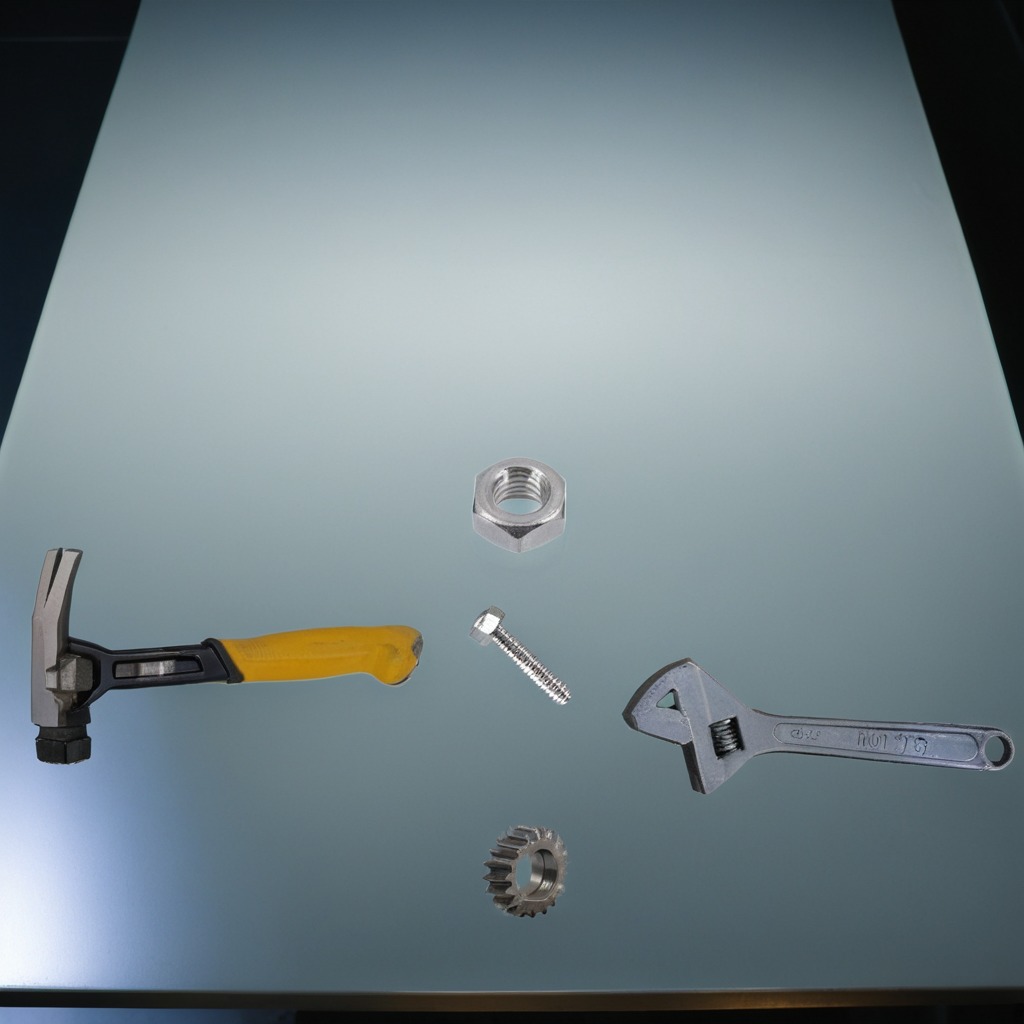
A steel gear with teeth, a hammer, a metal machine screw, a metal nut, and a wrench are lying on the table in the railway signal maintenance room.